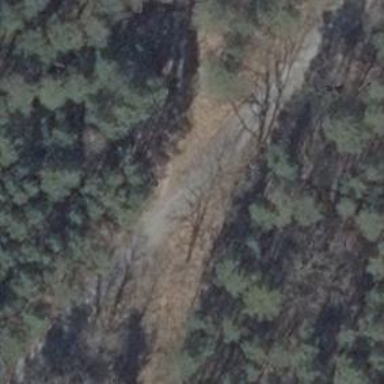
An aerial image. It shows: Sandy track road with grade4 tracktype.